Question: Count the number of objects in the diagram.
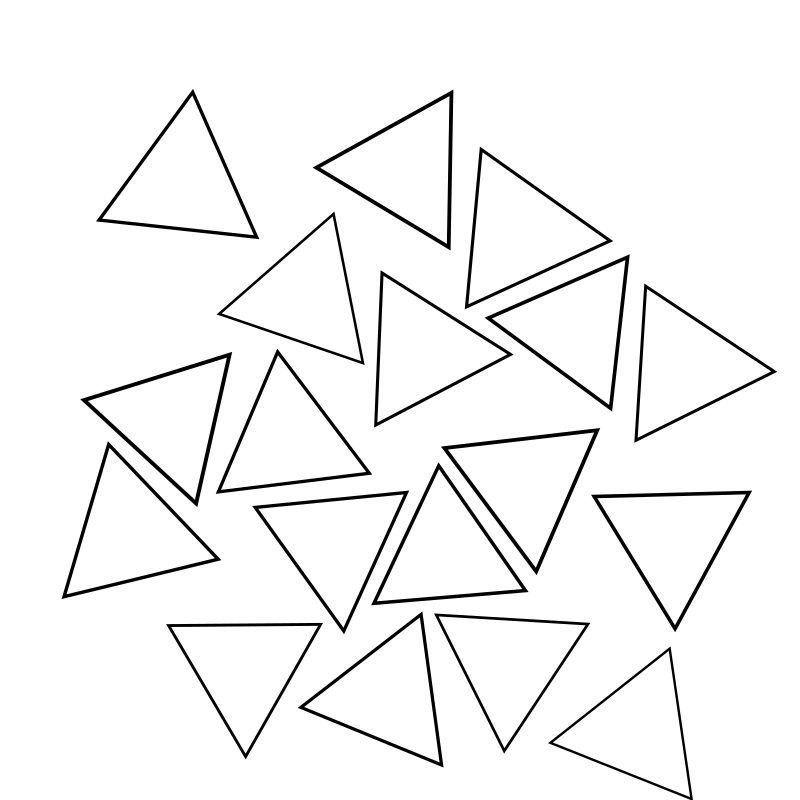
Answer: 18